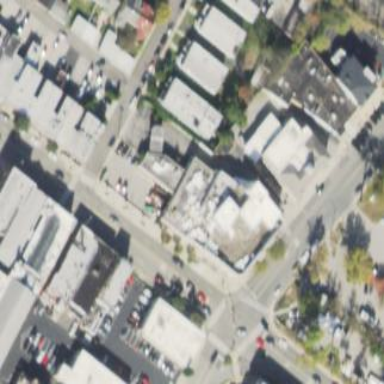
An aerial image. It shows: Commercial building that serves as bank.